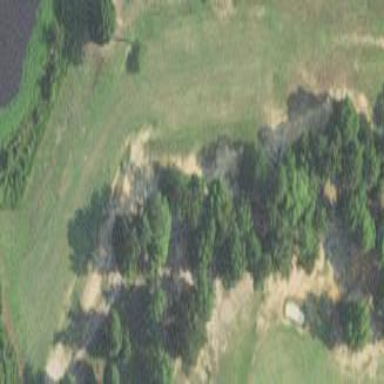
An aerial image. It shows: Rough grassy area used for golf.